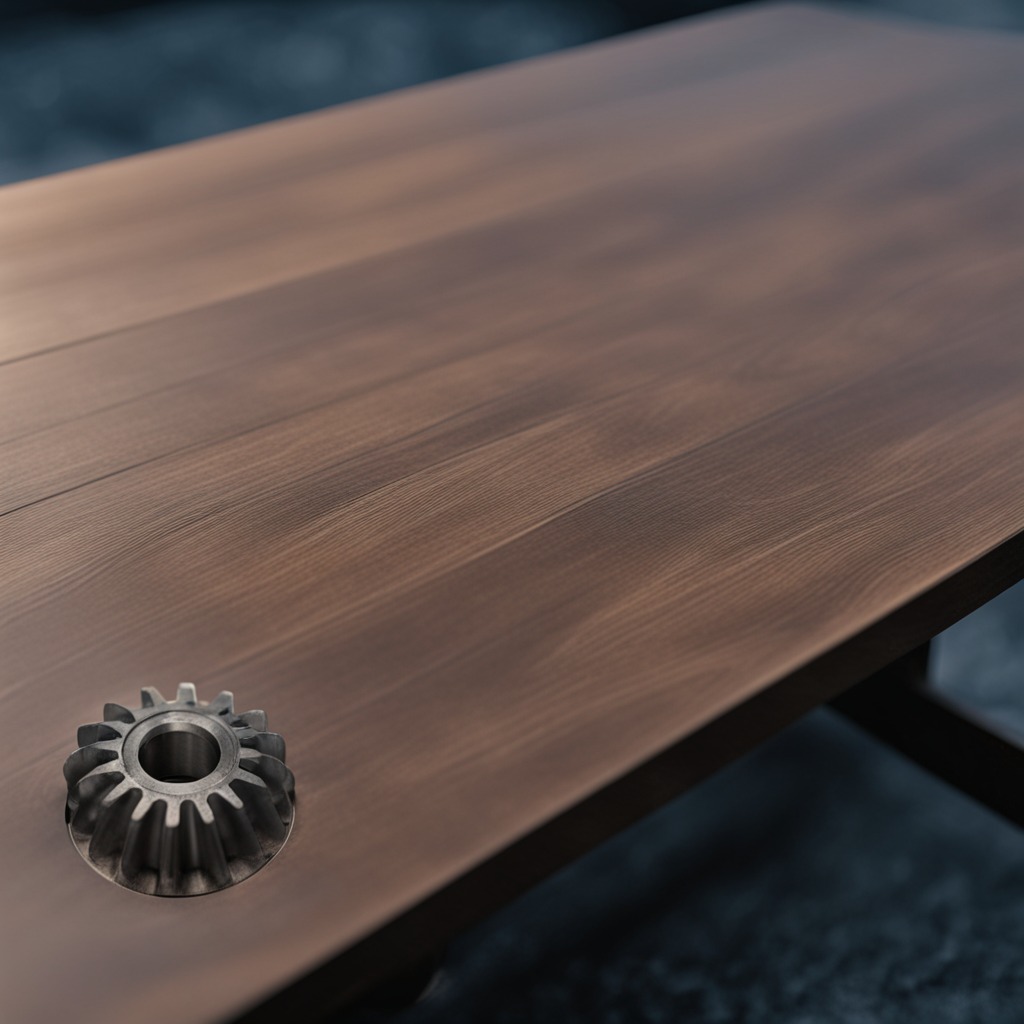
A steel gear with teeth is lying on a table in a small garage at twilight.